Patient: sex F, age 66
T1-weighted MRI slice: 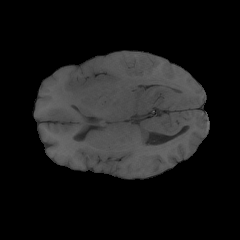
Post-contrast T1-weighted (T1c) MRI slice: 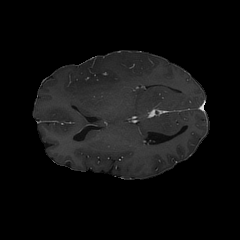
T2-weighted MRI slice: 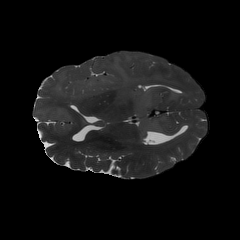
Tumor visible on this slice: yes
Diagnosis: Astrocytoma, IDH-wildtype
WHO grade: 2